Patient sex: F
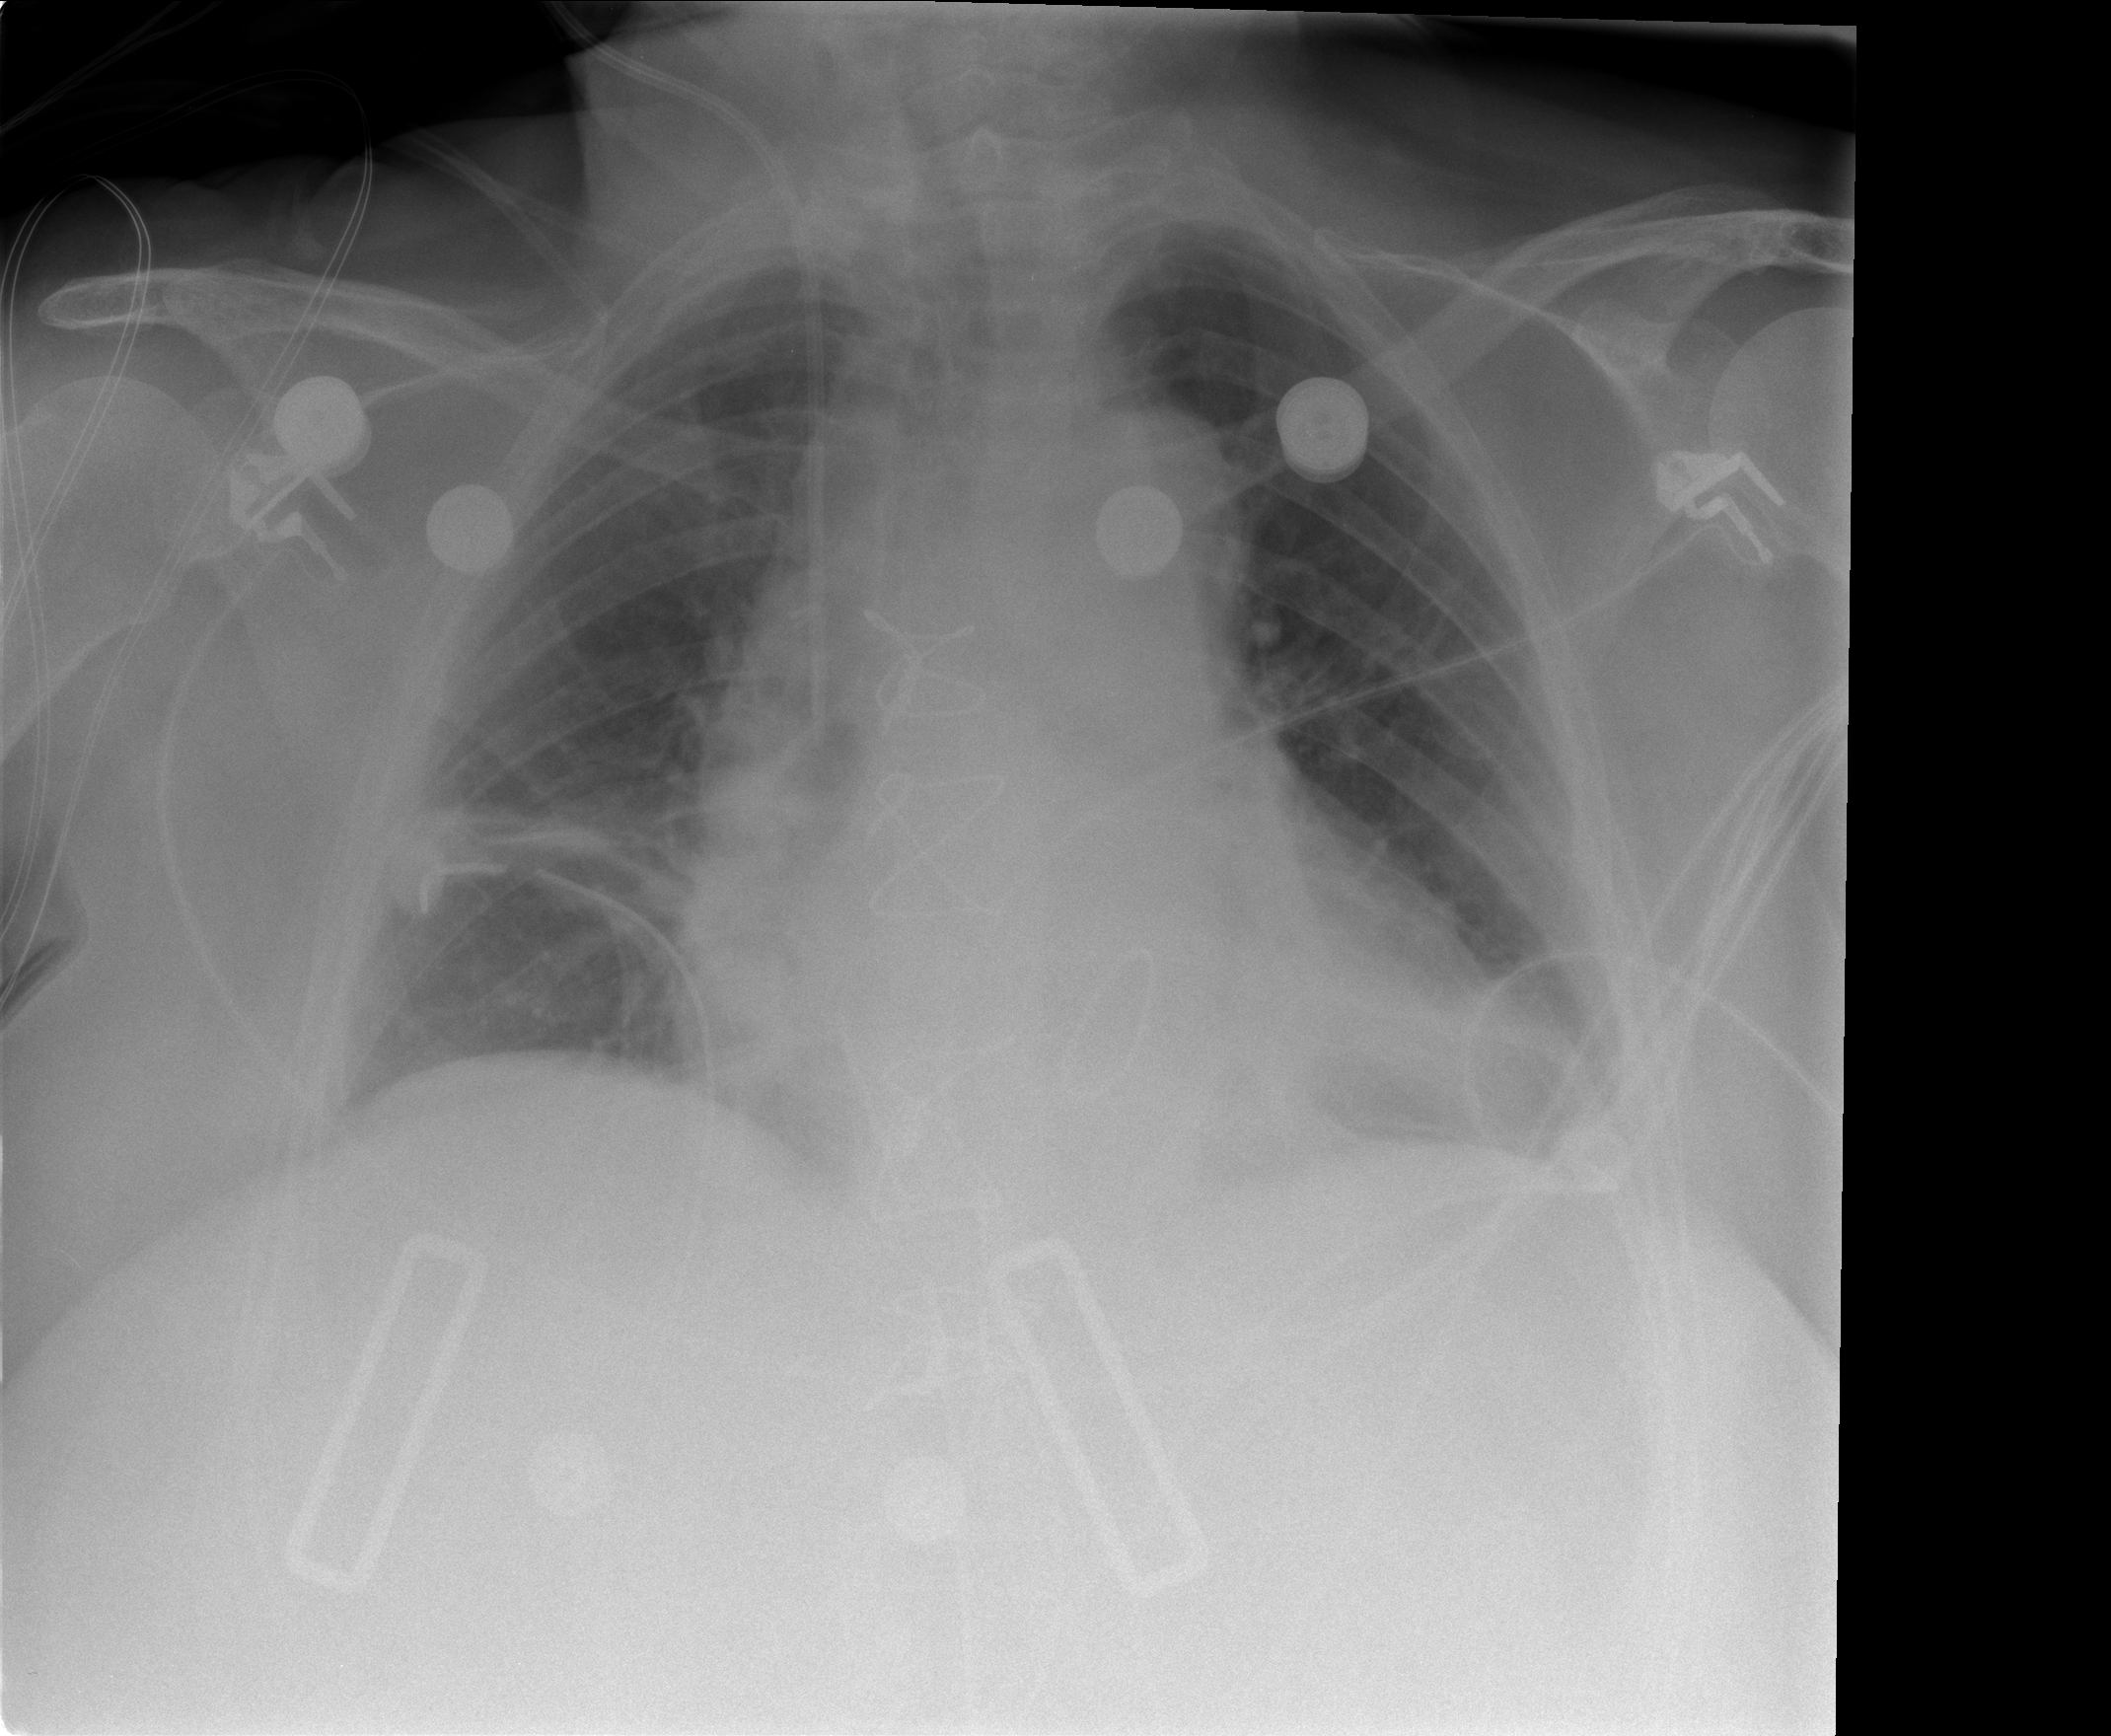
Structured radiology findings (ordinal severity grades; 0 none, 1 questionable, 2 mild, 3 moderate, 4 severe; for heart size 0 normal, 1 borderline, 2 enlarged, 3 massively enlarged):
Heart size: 2
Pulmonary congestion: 0
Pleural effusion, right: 0
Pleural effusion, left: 0
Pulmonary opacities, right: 0
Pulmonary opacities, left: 0
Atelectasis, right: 2
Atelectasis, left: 2